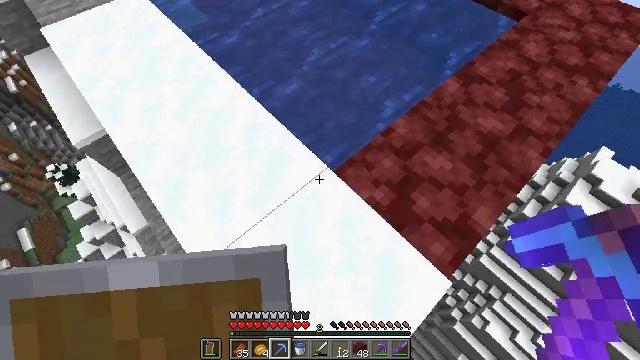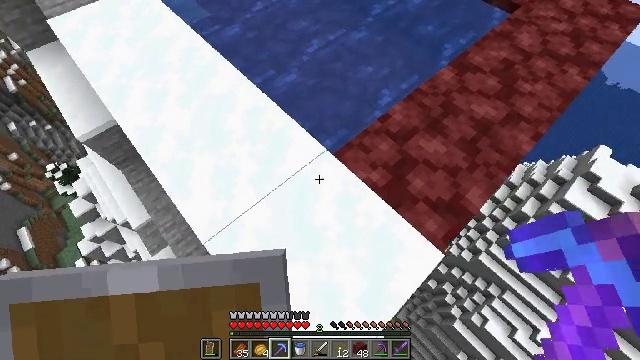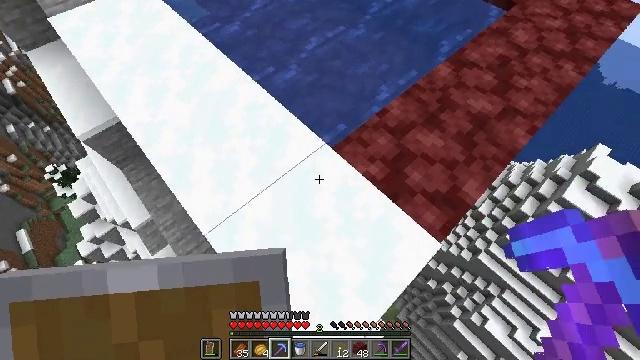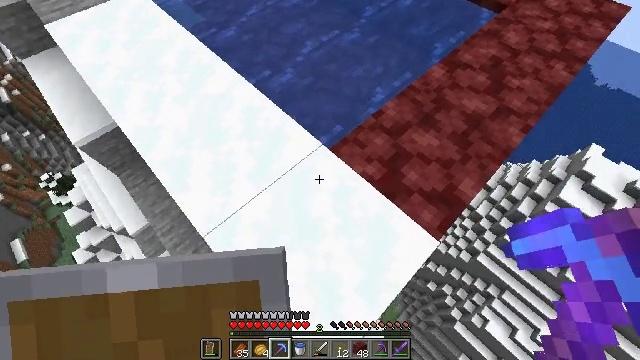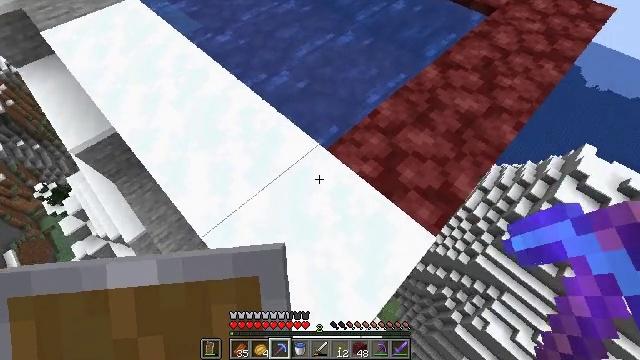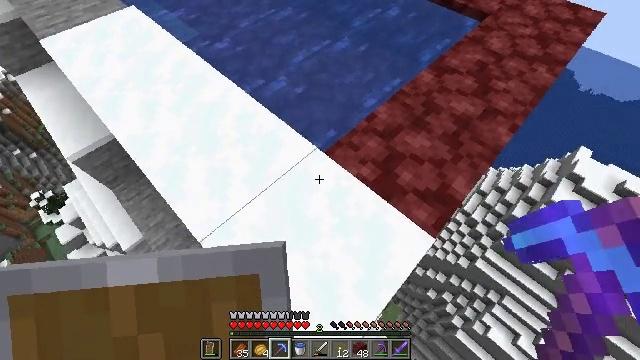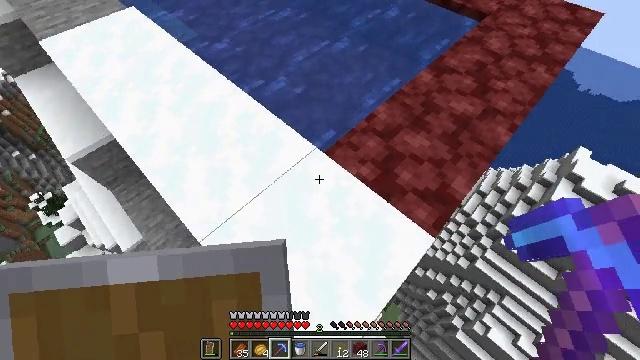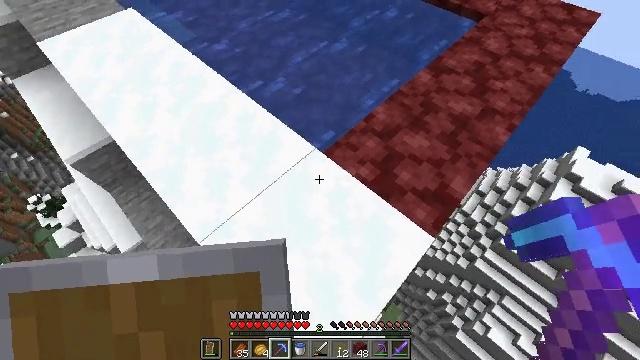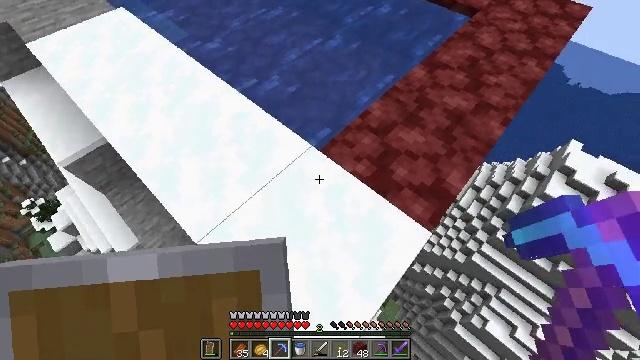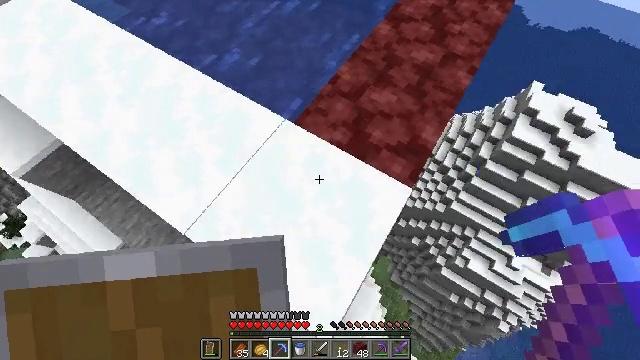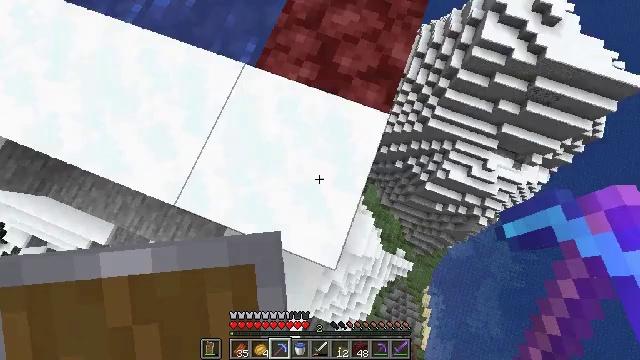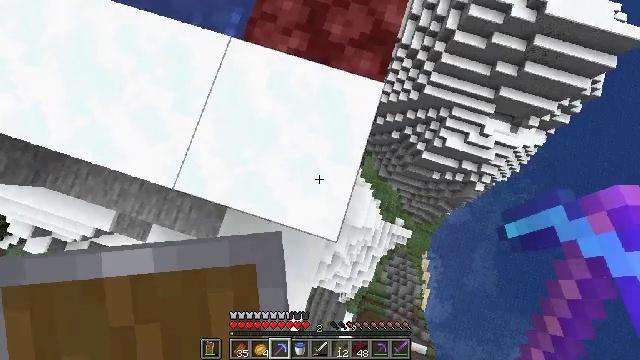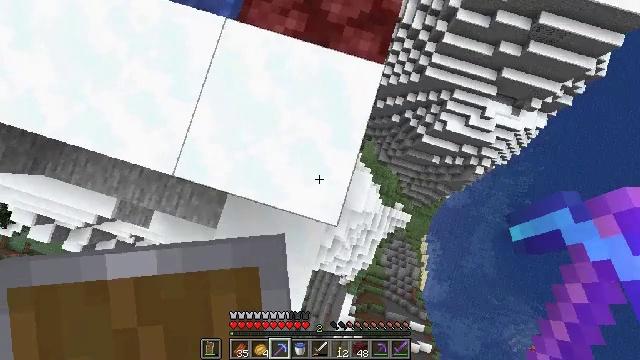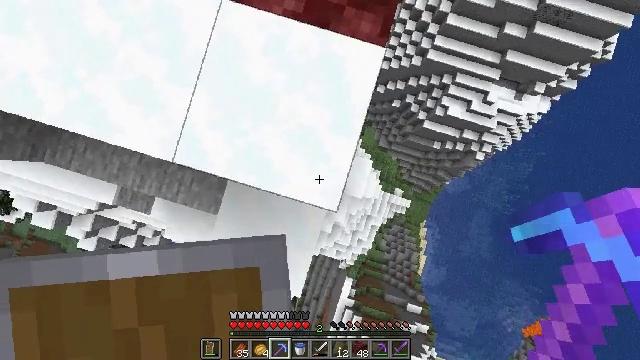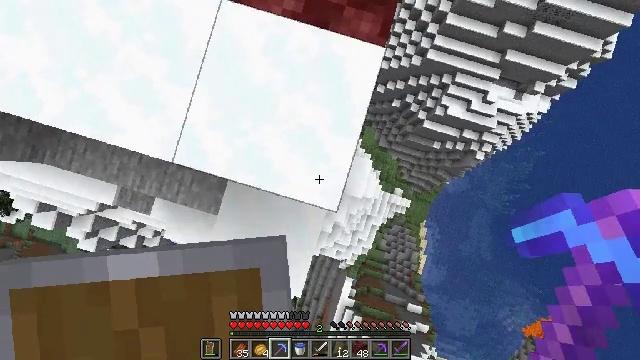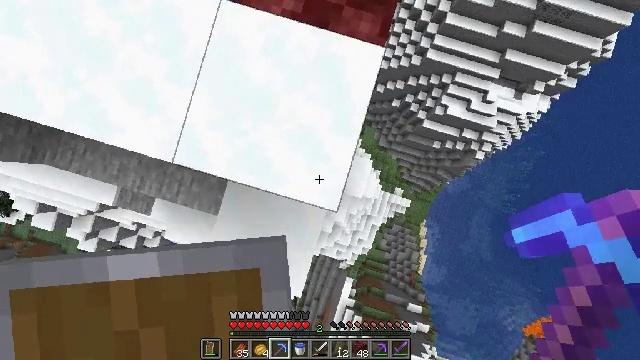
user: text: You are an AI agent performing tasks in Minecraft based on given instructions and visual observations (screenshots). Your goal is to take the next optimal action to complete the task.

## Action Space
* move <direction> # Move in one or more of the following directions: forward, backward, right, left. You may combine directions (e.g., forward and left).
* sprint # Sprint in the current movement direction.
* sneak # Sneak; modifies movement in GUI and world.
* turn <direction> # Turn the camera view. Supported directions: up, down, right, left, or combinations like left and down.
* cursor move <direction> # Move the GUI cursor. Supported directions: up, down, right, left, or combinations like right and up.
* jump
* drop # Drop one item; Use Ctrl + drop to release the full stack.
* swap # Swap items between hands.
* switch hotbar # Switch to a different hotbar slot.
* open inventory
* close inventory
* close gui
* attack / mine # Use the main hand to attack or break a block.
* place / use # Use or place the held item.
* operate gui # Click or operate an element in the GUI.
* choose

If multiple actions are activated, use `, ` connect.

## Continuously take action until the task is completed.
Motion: motion action
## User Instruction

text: Harvest the ice from frozen areas.
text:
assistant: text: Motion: no_op
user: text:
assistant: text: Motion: no_op
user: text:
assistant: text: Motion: turn right
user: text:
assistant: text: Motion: turn right and up
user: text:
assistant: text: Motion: turn up
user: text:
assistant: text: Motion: no_op
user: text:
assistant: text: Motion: no_op
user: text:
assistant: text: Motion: turn right
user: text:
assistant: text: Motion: turn right and down
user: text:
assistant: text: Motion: turn right and down
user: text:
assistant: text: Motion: turn right and down
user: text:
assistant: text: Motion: turn down
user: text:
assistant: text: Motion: turn down
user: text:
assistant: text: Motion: turn down
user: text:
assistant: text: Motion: no_op
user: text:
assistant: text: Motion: no_op
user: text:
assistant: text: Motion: no_op
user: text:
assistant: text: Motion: no_op
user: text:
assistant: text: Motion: no_op
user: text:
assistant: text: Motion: turn down
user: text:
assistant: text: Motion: turn left and down
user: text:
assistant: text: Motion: turn left and down
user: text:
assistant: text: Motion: no_op
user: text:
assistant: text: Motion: no_op
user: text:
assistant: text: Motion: turn right and down
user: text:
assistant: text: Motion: turn right and down
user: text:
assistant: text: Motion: turn right and down
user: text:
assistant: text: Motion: turn right and down
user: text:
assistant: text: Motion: turn right and down
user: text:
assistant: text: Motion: turn right